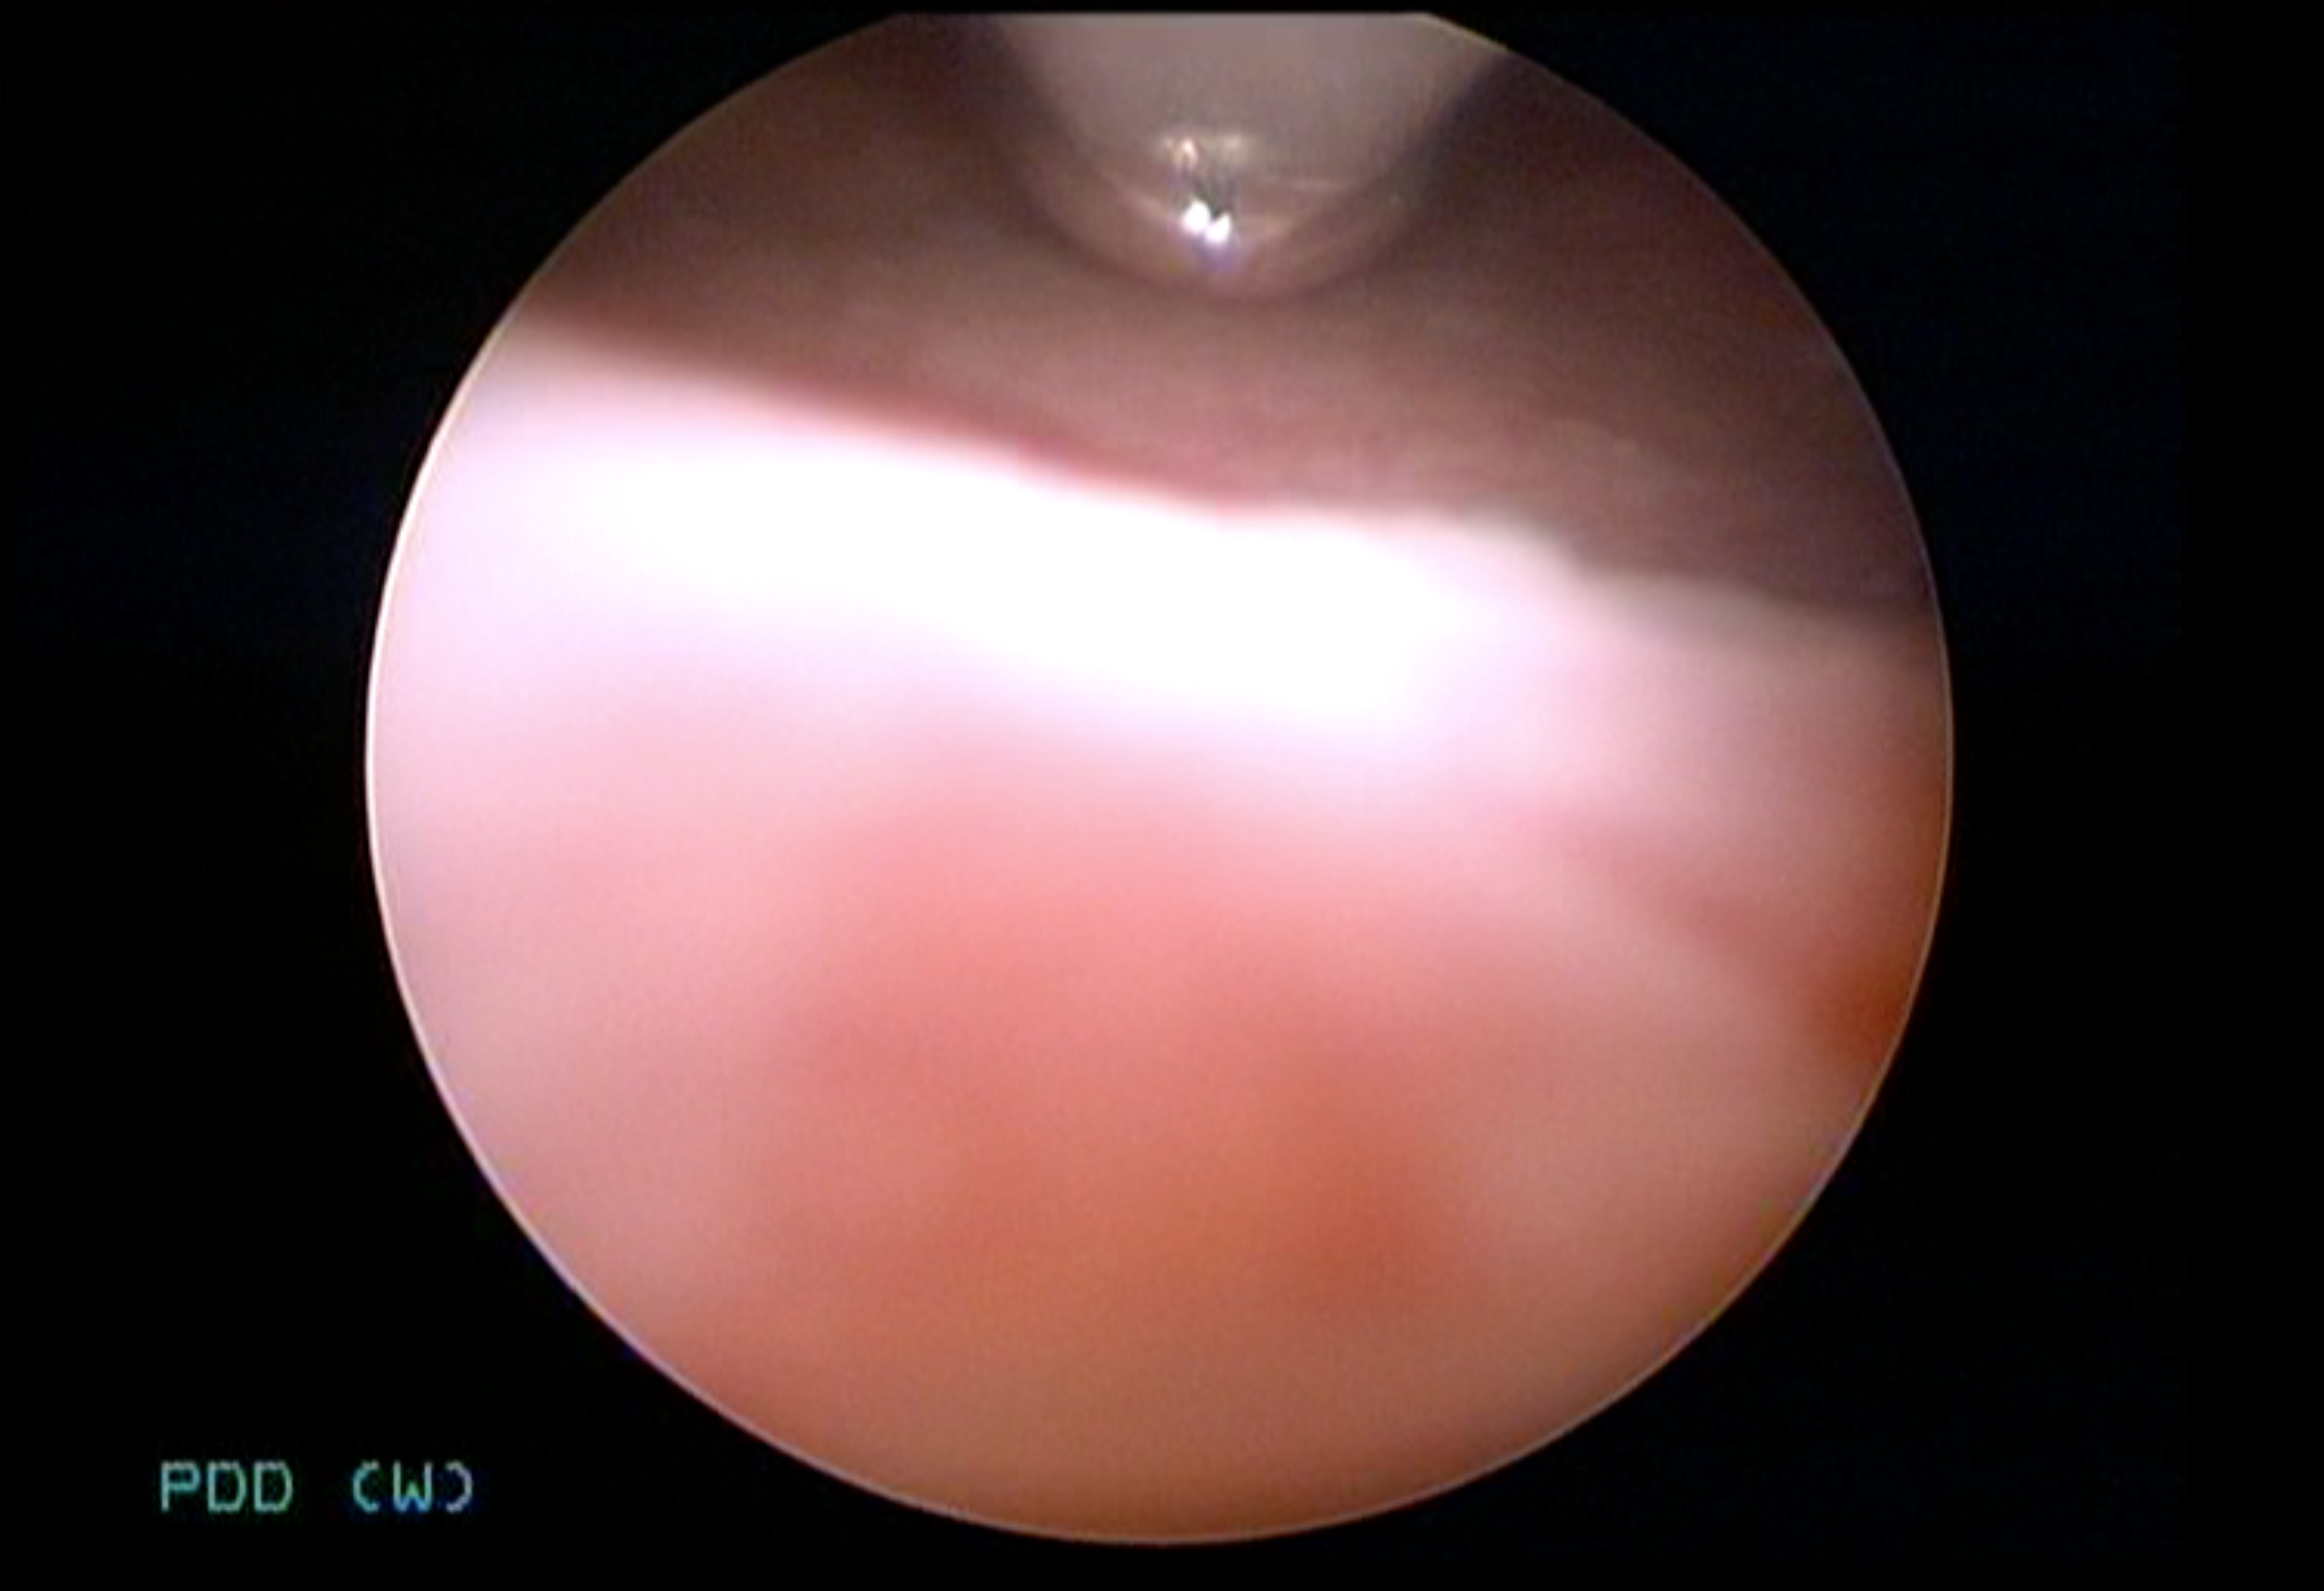
Modality: WLC
Class: Malignant
Subclass: CIS
Lesion: L2
Stage: Tis
Morphology: Non-papillary
Bladder cancer association: Yes